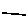
Label: line